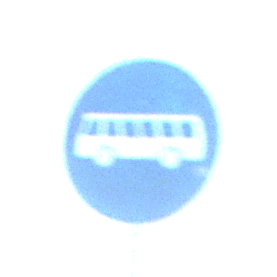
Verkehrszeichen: Busssonderstreifen
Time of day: SunriseSunset
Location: Outdoor (Nature)
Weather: Clear
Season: Winter
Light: Natural